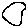
Label: circle